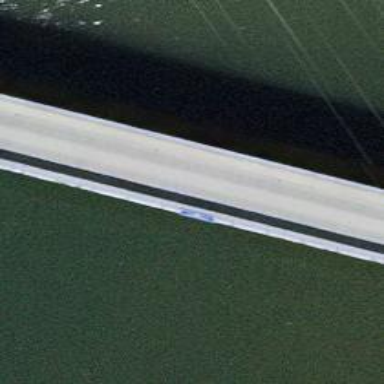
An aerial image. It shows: Tertiary road with asphalt surface that goes over bridge.